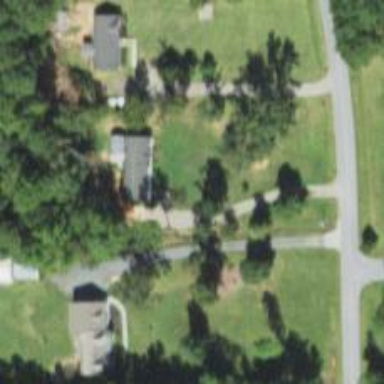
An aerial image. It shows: Driveway.